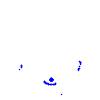
Particle: kaon